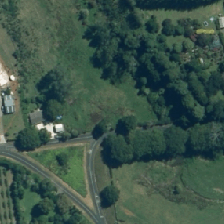
Land cover: broadleaved_indigenous_hardwood